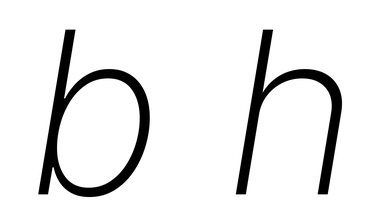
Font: Inter-Italic_ExtraLight_Italic